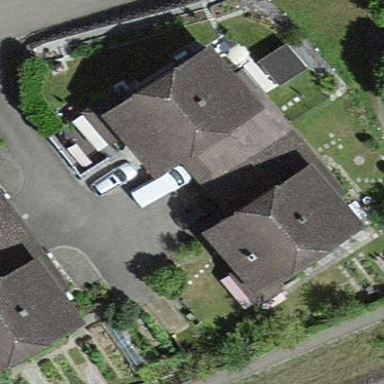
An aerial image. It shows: Building with tiled roof.